Question: I have a string generator function in my Android app. I want the string generator function to be called every time there is a "tap" or "touch". The string generator function will then change the string in a text label. I don't have any errors of any kind, but when I test the app, both on Android emulator and on a physical device, the string in the text label isn't changing, which means the string generator function is not being called.
Here's what my code looks like:
'''
public class MainActivity extends Activity{
//member variables
private ExcuseGenerator mExcuseGenerator = new ExcuseGenerator();
private ImageView mMrExcuse;
private TextView mExcuse;
private RelativeLayout rl;
@Override
protected void onCreate(Bundle savedInstanceState) {
super.onCreate(savedInstanceState);
setContentView(R.layout.activity_main);
mMrExcuse = (ImageView) findViewById(R.id.imageView1);
mExcuse = (TextView) findViewById(R.id.textView1);
rl = (RelativeLayout) findViewById(R.id.rl1);
rl.setOnTouchListener(
new View.OnTouchListener(){
@Override
public boolean onTouch(View v, MotionEvent event) {
if(event.getAction() == MotionEvent.ACTION_UP){
//here is the string generator function
excuseGenerator();
return true;
}
return false;
}
}
);
}
'''
NOTE: I want the taps/touches to be detected anywhere on the screen, that is why I am using the relative layout for the OnTouchListener.
EDIT: screen shot was added to show XML file.
EDIT 2: Here is my excuseGenerator function:
'''
private void excuseGenerator(){
String excuse = mExcuseGenerator.getExcuse();
mExcuse.setText(excuse); //mExcuse is a text label.
}
'''
Here is the getExcuse function from the class mExcuseGenerator:
'''
/*
* I want to create a "real random experience".
* This function will have 2 lists. Every time an excuse is generated,
* it is deleted from its original array and then put into a temporary array
* so that the same excuses are not to be seen over and over again.
* when the original array is emptied, it will be reassigned the set of excuses
* and the temporary array will be emptied again.
*/
public String getExcuse(){
if(stringArray.isEmpty()){
stringArray = Arrays.asList(mExcuseList);
tempHolder = null;
}
String excuse;
Random randomGenerator = new Random();
// get the position of the element from the array
int randomElement = randomGenerator.nextInt(stringArray.size());
excuse = stringArray.get(randomElement);
tempHolder.add(stringArray.get(randomElement));
stringArray.remove(stringArray.get(randomElement));
//return the element
return excuse;
}
'''
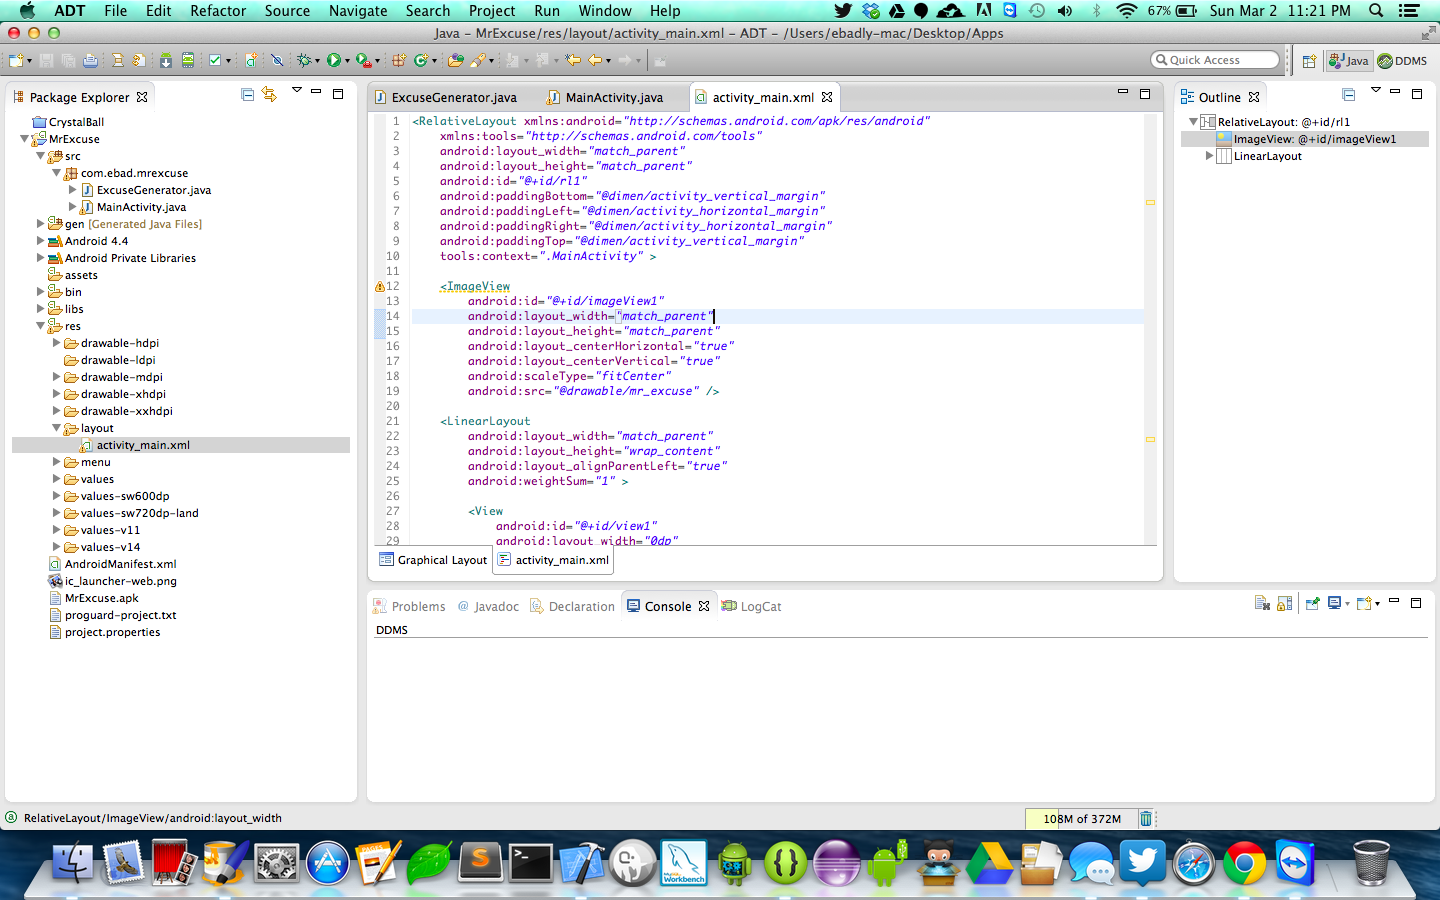
Answer: If you want to enable touchListener anywhere on the Screen then use method 'OnTouchEvent(MotionEvent event)' like this.
'''
public class MainActivity extends Activity {
@Override
protected void onCreate(Bundle savedInstanceState) {
super.onCreate(savedInstanceState);
setContentView(R.layout.activity_main);
}
@Override
public boolean onTouchEvent(MotionEvent event)
{
switch(event.getAction() & MotionEvent.ACTION_MASK)
{
case MotionEvent.ACTION_DOWN : //Do something
break;
case MotionEvent.ACTION_UP : //Do something
break;
}
return true;
}
@Override
public boolean onCreateOptionsMenu(Menu menu) {
// Inflate the menu; this adds items to the action bar if it is present.
getMenuInflater().inflate(R.menu.main, menu);
return true;
}
'''
Now you don't have to detect touchEvents for particular view.